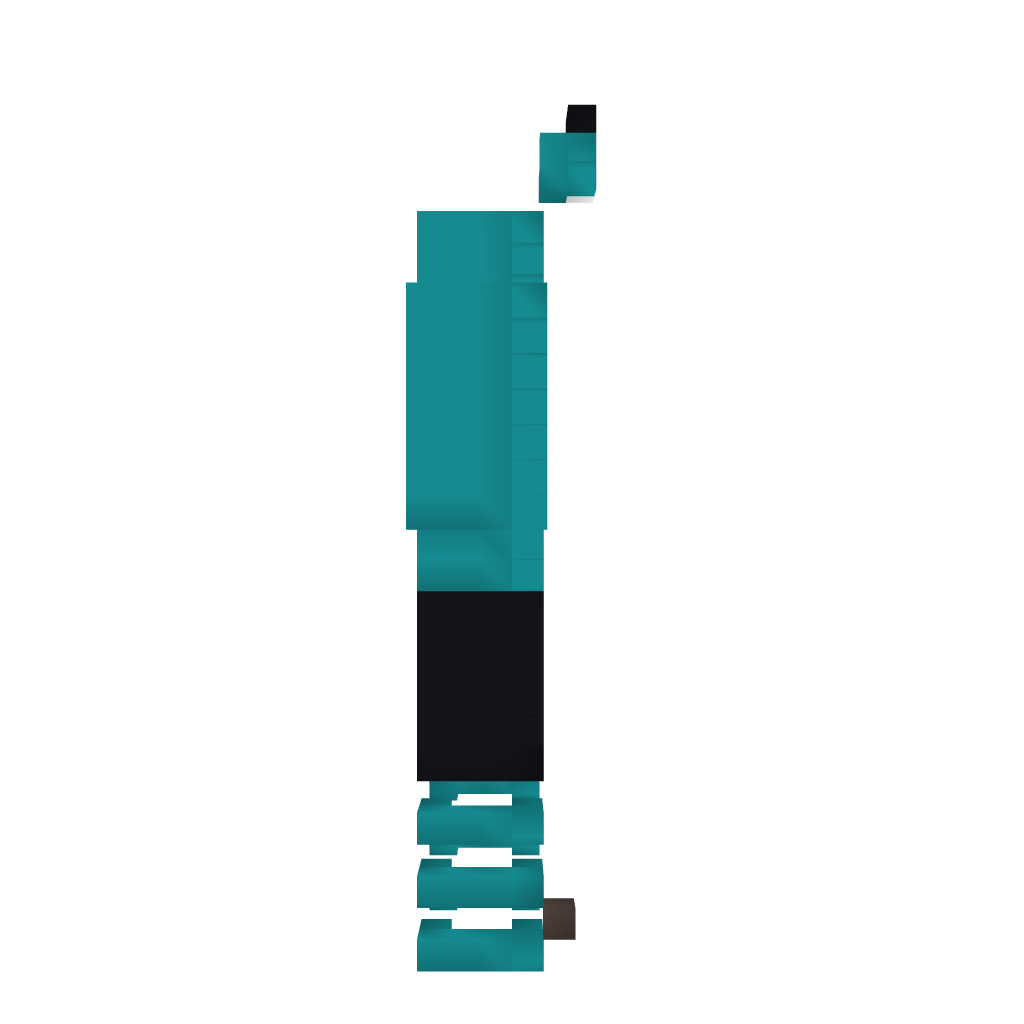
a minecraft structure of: Statue - Jessi